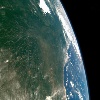
Label: land